Question: why does the "checkout" button run away from bottom to top left in ie7?
it is view placed in ie6 and firefox.
what happened? how to fix?
demo url: <URL>

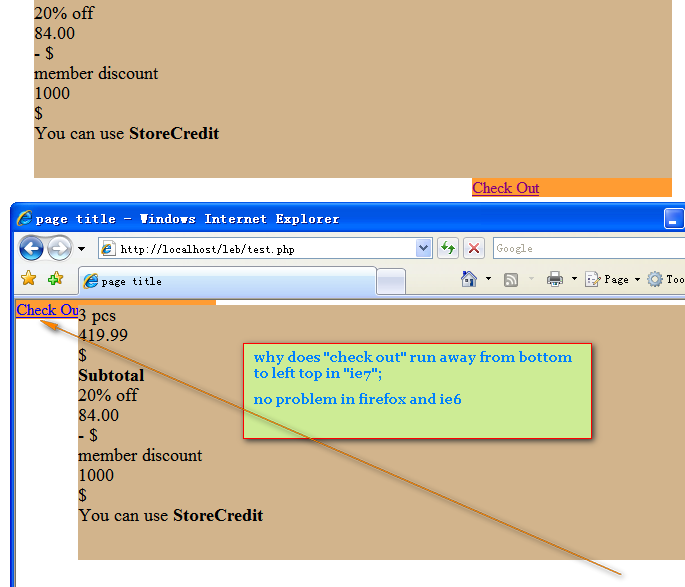
Answer: IE7 does not support ':after' css selector. You can modify your '.clearfix' class (which is currently empty) like this:
'''
.clearfix {
clear: both;
}
'''
As far as I can see, it works fine that way.